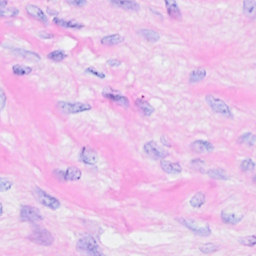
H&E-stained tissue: Breast